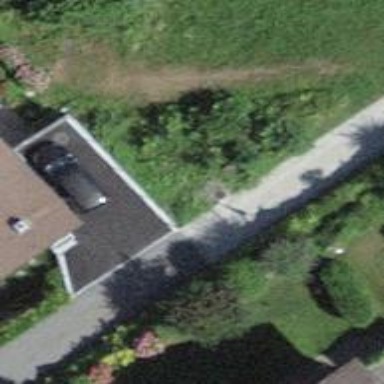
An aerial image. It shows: Residential road.